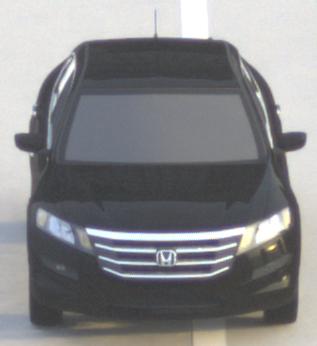
Make: Honda
Model: Crosstour
Detailed model: -
Model produced from: 2009
Model produced until: 2012
Doors: 4
Color: black
Road condition: dry road
Daytime: sunrise or sunset
Contrast: low contrast